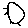
Label: sun